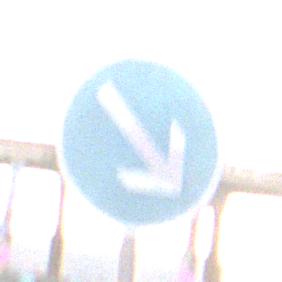
Verkehrszeichen: VorgeschriebeneVorbeifahrtRechts
Umgebung: Outdoor, Suburban
Tageszeit: SunriseSunset
Wetter: PartlyCloudy
Licht: Natural
Jahreszeit: NotSpecified
Kontrast: LowContrast